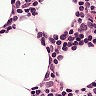
Metastatic tissue present: no